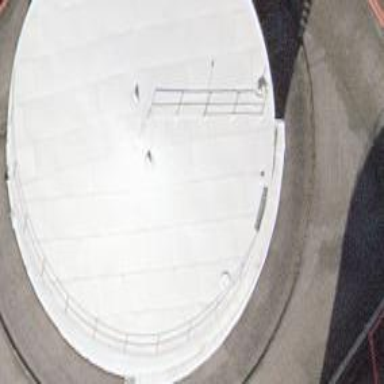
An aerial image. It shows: Industrial building with storage tank.